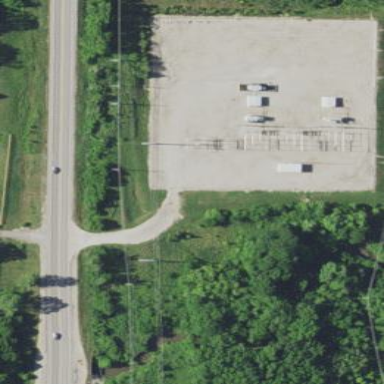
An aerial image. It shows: Distribution level power substation.